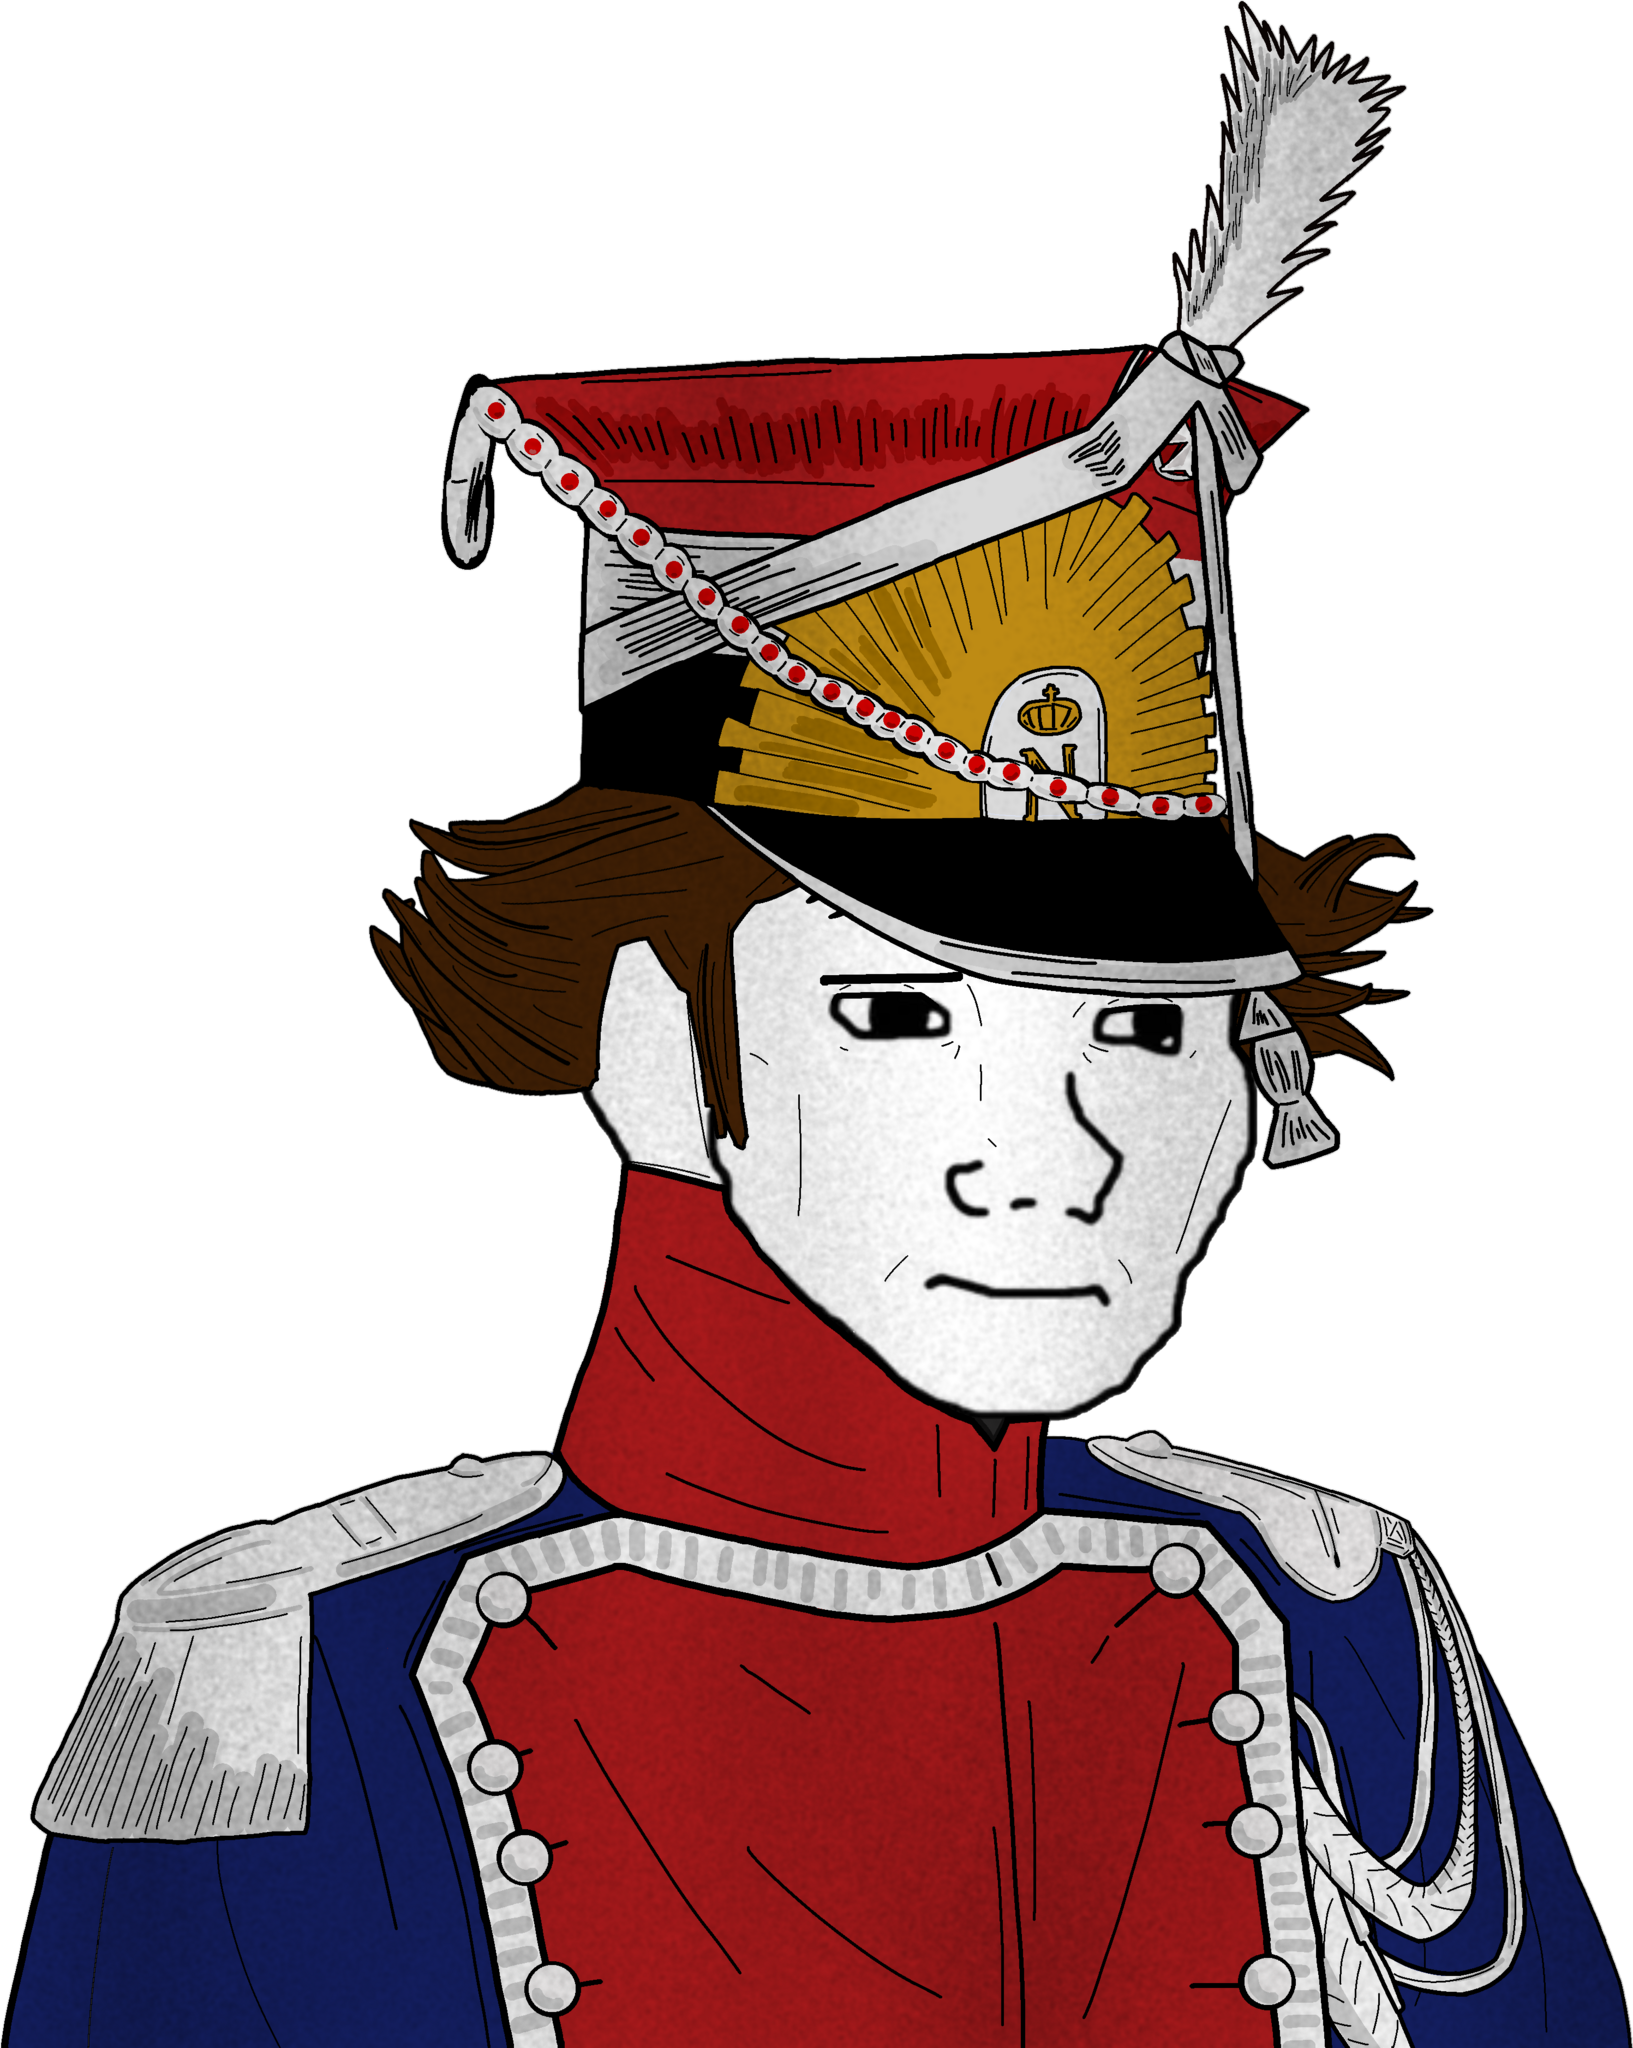
Label: 5_Doomer